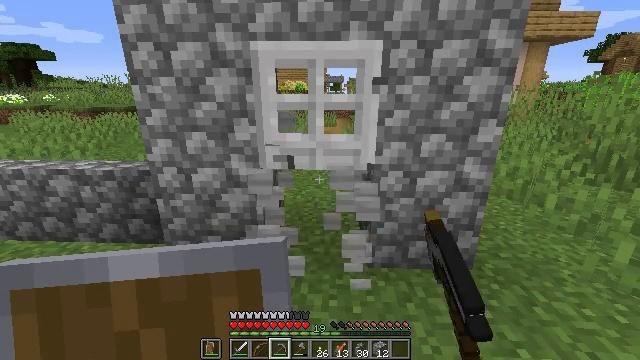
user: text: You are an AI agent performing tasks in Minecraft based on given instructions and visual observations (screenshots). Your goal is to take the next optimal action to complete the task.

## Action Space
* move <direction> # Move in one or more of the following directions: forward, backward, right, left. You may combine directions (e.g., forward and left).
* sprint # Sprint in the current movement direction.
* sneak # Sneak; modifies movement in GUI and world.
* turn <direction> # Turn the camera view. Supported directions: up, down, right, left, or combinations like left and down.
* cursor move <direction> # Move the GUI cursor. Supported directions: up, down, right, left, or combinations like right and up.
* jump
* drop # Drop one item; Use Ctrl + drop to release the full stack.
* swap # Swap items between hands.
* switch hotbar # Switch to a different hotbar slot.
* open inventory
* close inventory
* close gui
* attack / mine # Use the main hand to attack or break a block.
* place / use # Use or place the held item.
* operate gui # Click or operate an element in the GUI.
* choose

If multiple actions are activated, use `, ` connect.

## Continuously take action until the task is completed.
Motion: motion action
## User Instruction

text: Gather the iron door by mining it.
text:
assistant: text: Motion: attack / mine